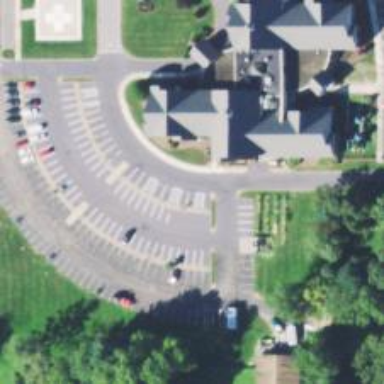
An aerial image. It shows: Parking space is available.